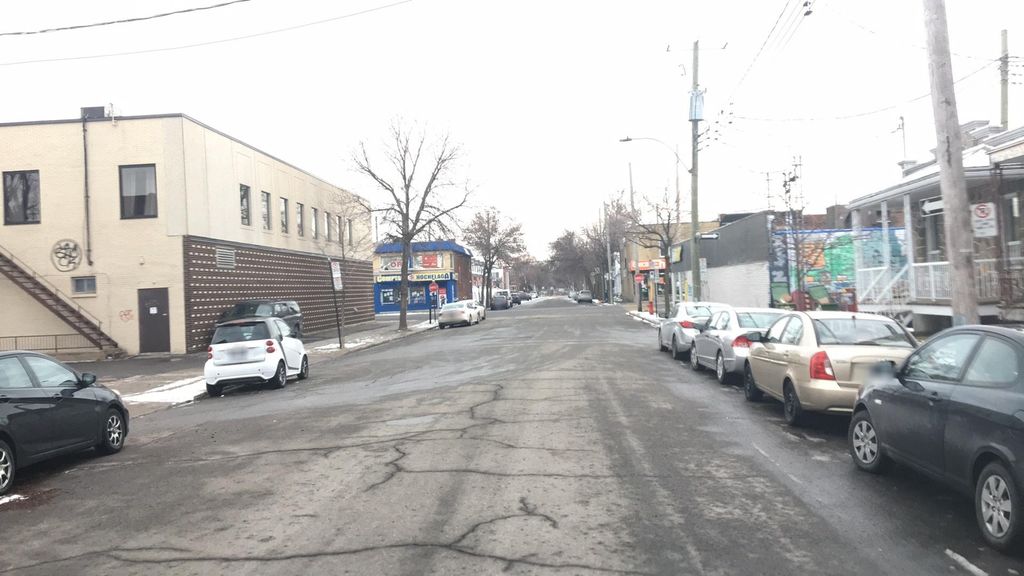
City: montreal